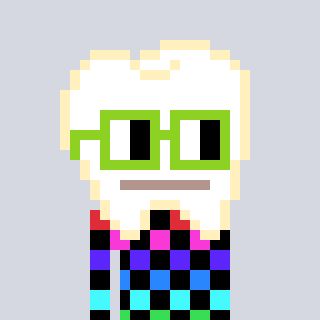
a pixel art character with square light green glasses, a tooth-shaped head and a magenta-colored body on a cool background